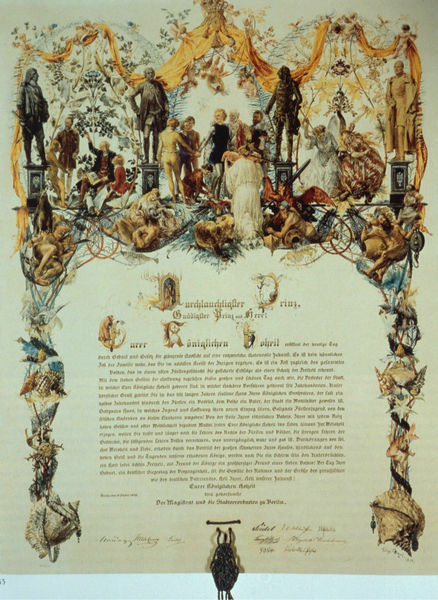
Titel: Glückwunschadresse des Magistrates von Berlin zur Großjährigkeit des Prinzen Friedrich Wilhelm
Künstler: Adolph Menzel
Standort: Potsdam
Institution: Stiftung Preußische Schlösser und Gärten / Aquarellsammlung
Schlagwörter: blau, hand, nackt, weiß, frauen, gelb, grün, menschen, ocker, blumen, braun, bunt, frau, männer, orange, profil, schwarz, szene, säulen, zeichnung, rot, tiere, tuch, beige, fest, leute, malerei, ornament, alt, anzug, band, geschichte, rahmen, sockel, bild, signatur, vorhang, natur, vögel, gewand, gold, schnur, stoff, tücher, gewänder, paar, personen, blatt, girlande, pflanzen, borte, krone, rokoko, kinder, räder, engel, früchte, ranken, skulptur, statue, farbig, schrift, rahmung, bogen, geschäft, stab, jungen, farbe, grafik, graphik, figuren, rad, wagen, romantik, kaiser, könig, herrschaften, vorhänge, zopf, büste, floral, ornamente, verzierung, podest, tor, foto, vier, schild, maske, unterschrift, buch, geld, denkmal, druck, seite, widmung, illustration, schilder, text, uniform, buchstaben, kreise, wei0, literat, literatur, gestik, anlass, ritter, vertrag, gestalten, buchseite, girlanden, wappen, wachs, skulpturen, plastiken, statuen, brief, schreiben, mythos, wesen, märchen, fabelwesen, ehre, baldachin, huldigung, hochzeit, königlich, muschel, golden, muscheln, käfer, schnecken, schriftstück, siegel, urkunde, postament, bänder, putten, ornamentik, putti, szenen, feen, handschrift, royal, sigel, dokument, standbilder, nischen, jagdszene, podeste, denkmäler, unterschriften, ludwig i., kalligraphie, tect, masken, frontispiz, staffelung, buchillustration, trauung, buchmalerei, majuskel, blocksatz, geschnörkelt, majuskeln, illustartion, abschluss, klammer, gesetz, handschlag, recht, illumination, staatsmänner, mesnchen, capitalis, bildpersonal, versiegelt, widmungsblatt, anschreiben, bronzeplastiken, ereginiss, heren, höfisches, lerute, marginalien, myhtische wesen, parkgesellschaft, siegelung, engelhaft, egoismus, gescnörkelt, satuen, ringtext, lustschlossgarten